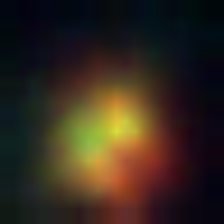
Taxon: NanoPlankton
Group: Other